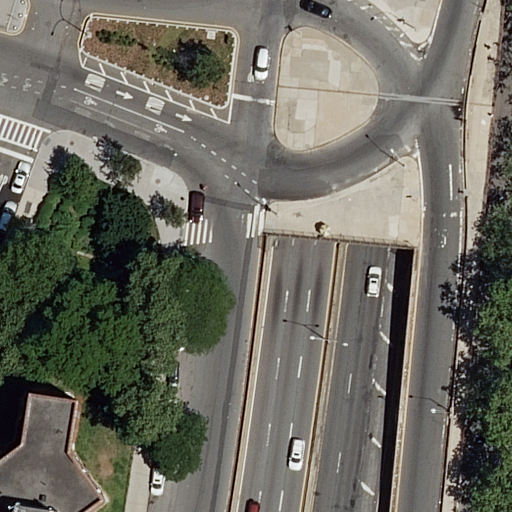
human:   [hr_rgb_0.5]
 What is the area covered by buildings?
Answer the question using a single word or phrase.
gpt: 623m2

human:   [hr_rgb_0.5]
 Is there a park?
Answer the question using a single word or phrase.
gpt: yes

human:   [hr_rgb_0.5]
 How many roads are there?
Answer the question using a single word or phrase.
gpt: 24

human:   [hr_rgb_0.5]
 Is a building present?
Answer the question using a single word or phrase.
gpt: yes

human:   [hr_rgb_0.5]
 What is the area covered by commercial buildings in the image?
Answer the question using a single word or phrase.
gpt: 0m2

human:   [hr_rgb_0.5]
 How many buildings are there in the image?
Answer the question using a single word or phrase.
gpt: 1

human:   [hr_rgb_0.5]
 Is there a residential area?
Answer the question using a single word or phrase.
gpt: yes

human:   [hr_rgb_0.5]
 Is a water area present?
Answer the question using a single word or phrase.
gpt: no

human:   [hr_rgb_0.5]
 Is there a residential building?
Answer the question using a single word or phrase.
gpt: yes

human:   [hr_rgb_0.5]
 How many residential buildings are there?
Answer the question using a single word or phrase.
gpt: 1

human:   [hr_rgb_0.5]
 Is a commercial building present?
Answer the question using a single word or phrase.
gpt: no

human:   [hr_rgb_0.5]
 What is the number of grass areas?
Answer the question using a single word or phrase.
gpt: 1

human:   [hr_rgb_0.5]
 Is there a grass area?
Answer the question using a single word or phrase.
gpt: yes

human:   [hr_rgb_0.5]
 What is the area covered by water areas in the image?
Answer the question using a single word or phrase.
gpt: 0m2

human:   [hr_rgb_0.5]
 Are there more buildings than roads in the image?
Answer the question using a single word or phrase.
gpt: no

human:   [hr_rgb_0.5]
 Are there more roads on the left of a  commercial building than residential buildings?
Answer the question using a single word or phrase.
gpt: no

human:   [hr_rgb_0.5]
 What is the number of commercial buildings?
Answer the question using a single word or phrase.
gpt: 0

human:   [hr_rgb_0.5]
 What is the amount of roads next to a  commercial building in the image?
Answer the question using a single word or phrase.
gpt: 0

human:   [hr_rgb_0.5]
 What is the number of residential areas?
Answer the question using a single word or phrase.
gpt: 1

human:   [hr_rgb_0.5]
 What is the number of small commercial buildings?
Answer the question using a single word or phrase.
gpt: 0

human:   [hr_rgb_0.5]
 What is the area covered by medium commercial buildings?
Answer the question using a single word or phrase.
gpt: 0m2

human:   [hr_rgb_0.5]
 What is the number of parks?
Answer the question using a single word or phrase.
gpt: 1

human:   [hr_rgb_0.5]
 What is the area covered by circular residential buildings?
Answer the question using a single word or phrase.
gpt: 0m2

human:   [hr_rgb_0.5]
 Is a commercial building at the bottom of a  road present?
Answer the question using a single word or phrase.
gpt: no

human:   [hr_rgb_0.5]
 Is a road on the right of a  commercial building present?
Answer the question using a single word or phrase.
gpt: no

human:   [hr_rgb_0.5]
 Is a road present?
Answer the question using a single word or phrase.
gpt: yes

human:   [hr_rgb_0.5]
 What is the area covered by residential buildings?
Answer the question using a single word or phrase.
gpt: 623m2

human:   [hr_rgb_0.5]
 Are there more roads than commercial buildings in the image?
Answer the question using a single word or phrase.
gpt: yes

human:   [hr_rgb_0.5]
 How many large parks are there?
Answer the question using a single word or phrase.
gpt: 1

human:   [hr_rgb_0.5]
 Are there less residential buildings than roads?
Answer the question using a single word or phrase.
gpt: yes

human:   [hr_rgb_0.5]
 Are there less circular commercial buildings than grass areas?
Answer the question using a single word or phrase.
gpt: yes

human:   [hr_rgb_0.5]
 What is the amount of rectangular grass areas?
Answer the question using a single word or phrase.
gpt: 0

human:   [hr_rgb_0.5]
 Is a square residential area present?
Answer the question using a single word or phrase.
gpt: no

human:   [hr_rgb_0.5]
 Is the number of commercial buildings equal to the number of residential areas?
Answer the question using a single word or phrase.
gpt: no

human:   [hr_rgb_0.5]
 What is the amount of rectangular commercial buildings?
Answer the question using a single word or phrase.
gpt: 0

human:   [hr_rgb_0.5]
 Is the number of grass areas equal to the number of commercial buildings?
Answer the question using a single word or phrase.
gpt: no

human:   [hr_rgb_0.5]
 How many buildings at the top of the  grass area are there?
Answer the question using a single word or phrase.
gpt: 0

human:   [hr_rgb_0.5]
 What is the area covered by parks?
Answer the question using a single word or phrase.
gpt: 6473m2

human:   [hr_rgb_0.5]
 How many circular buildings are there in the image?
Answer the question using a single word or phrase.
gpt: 0

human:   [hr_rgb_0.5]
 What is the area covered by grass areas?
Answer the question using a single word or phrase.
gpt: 368m2

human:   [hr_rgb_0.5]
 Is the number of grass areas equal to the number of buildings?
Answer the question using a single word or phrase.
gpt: yes

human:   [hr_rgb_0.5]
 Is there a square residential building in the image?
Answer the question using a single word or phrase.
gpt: no

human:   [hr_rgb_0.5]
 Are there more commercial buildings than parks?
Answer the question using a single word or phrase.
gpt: no

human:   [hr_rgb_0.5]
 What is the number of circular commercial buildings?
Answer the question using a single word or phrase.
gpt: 0

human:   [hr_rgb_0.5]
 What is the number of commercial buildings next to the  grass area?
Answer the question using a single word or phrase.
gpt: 0

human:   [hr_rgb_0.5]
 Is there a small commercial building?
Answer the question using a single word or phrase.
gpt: no

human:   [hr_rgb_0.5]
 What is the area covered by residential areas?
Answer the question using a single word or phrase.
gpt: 9802m2

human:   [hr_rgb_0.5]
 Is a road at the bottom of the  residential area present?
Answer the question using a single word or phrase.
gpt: no

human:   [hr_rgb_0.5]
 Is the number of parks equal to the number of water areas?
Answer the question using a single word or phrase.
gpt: no

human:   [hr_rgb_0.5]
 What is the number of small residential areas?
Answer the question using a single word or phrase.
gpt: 0

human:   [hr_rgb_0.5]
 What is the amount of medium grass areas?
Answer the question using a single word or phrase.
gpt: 1

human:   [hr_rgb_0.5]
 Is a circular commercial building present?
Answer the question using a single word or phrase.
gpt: no

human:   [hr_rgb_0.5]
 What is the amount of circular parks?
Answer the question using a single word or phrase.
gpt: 0

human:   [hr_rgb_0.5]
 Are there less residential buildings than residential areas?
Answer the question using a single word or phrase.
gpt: no

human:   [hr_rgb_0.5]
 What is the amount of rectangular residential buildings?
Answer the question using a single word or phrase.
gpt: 0

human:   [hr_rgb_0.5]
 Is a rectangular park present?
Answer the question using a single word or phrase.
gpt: yes

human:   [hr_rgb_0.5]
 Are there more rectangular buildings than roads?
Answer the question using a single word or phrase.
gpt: no

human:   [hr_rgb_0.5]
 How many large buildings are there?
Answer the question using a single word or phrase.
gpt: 1

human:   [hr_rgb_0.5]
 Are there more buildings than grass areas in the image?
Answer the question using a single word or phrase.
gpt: no

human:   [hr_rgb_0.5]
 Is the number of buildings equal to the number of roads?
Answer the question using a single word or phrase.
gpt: no

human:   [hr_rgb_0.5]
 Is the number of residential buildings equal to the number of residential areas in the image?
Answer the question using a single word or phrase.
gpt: yes

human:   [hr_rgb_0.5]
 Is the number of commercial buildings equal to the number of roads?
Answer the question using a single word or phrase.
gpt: no

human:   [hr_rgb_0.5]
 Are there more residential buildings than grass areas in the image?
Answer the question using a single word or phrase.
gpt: no

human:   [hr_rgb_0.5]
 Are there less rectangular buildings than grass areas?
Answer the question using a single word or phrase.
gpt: yes